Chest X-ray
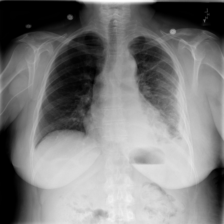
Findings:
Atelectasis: negative
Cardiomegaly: negative
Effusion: negative
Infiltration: negative
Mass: negative
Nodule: negative
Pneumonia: negative
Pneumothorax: negative
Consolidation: negative
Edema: negative
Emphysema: negative
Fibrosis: negative
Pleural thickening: negative
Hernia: negative